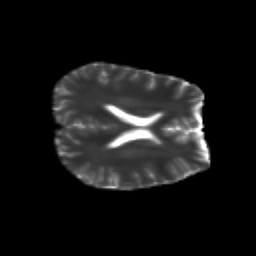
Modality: T2w
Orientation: axial
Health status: healthy
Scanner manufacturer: siemens
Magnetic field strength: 3 T
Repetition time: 10 s
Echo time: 0.092 s